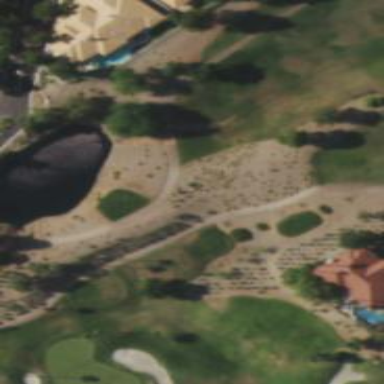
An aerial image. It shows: Golf cartpath that is also road path.